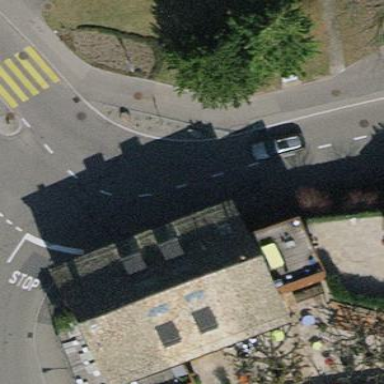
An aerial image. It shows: Restaurant in building.